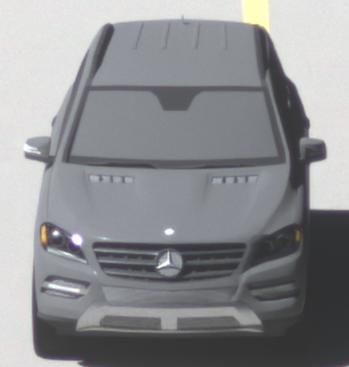
Make: Mercedes-Benz
Model: ML 350
Detailed model: M-Class (166)
Model produced from: 2011/11
Model produced until: 2014/10
Doors: 5
Color: gray
Road condition: dry road
Daytime: midday
Contrast: high contrast